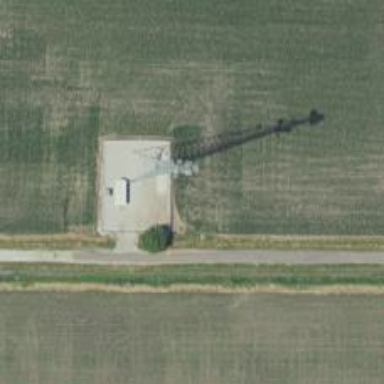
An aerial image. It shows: Mast tower used for communication.